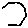
Label: hexagon